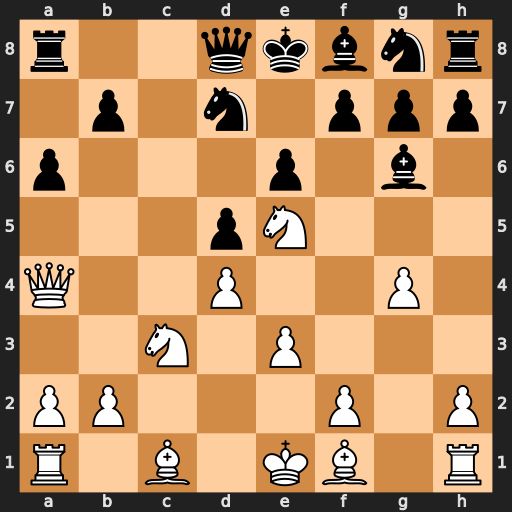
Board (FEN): r2qkbnr/1p1n1ppp/p3p1b1/3pN3/Q2P2P1/2N1P3/PP3P1P/R1B1KB1R
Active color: w
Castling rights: KQkq
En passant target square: -
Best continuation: Nxd7 b5 Nxb5